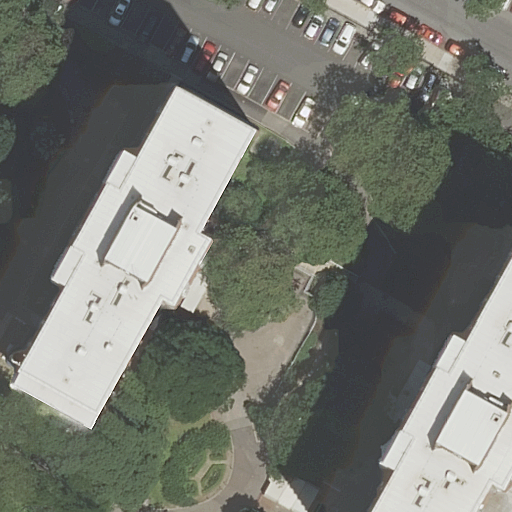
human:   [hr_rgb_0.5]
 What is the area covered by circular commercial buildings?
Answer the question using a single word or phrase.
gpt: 0m2

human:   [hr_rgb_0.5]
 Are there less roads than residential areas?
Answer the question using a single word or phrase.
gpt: no

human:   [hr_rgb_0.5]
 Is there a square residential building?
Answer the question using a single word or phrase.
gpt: no

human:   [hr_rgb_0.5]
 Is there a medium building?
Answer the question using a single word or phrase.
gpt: no

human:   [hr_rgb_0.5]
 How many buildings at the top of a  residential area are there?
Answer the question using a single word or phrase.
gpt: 0

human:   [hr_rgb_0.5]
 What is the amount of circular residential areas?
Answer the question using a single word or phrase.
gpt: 0

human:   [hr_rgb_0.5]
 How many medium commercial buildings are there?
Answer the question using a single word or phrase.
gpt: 0

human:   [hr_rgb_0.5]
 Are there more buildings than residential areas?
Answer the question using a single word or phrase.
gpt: no

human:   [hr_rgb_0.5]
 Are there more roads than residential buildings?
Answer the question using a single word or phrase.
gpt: yes

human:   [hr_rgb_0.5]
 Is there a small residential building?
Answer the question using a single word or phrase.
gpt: no

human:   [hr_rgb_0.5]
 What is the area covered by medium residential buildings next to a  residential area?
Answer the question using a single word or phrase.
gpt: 0m2

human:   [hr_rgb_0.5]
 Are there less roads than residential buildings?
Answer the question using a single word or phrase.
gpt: no

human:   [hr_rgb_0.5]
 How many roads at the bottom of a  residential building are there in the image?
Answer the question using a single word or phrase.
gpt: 0

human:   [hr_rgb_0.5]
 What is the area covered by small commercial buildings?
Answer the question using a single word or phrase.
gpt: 0m2

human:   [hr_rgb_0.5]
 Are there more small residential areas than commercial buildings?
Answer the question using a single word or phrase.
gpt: no

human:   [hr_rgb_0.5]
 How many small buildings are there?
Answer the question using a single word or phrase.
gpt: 0

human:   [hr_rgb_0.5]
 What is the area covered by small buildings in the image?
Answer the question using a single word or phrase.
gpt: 0m2

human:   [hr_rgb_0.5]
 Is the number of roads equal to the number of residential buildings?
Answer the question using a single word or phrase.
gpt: no

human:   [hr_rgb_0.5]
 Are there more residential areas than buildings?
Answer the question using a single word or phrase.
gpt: no

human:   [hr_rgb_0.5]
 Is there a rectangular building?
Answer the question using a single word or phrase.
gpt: no

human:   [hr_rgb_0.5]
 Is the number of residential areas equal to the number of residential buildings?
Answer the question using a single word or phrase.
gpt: yes

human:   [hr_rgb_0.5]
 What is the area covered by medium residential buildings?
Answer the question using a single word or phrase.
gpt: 0m2

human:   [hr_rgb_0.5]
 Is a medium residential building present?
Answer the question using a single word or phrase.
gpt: no

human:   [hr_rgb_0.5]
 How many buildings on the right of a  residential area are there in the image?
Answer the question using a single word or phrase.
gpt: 1

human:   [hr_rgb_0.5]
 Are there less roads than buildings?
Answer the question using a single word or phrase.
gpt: no

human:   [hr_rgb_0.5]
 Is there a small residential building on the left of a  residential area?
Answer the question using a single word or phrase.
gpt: no

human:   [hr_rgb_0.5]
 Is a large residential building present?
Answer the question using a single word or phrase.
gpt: yes

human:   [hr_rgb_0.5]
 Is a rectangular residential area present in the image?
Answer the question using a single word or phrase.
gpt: yes

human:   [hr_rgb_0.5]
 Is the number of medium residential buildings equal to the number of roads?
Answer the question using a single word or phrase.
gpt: no

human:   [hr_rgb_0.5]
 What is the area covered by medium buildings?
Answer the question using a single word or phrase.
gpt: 0m2

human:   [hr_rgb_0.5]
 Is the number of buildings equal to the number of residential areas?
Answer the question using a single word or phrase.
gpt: yes

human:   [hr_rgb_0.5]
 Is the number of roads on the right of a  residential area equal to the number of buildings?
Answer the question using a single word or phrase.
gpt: no

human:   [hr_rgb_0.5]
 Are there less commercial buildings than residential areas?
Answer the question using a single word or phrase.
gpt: yes

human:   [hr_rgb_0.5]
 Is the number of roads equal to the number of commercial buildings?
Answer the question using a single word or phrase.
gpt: no

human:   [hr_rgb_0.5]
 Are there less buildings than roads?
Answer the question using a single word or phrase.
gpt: yes

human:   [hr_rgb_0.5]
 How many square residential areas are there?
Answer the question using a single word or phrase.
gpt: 0